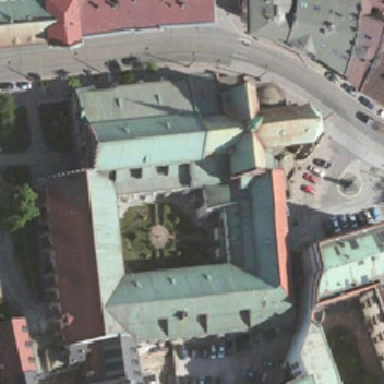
The top of the square church was turquoise and there was a bent road .